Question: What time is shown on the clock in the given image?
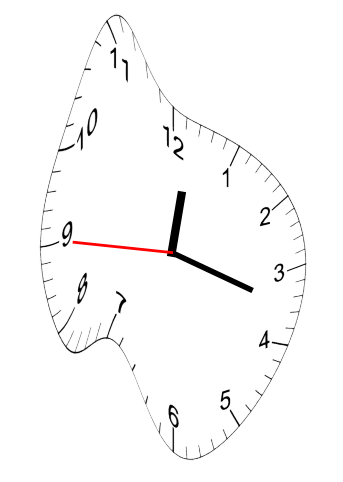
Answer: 12:17:45